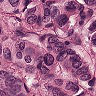
Metastatic tissue present: yes